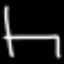
Label: bed